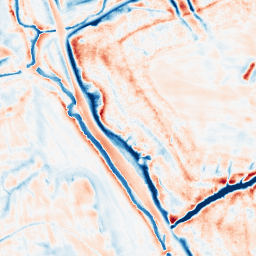
Category: edge_preserving
Decomposition family: bilateral
Decomposition parameters: d: 21
sigma_color: 150
sigma_space: 50
Upsampling method: quadratic
Upsampling parameters: scale: 8
Upsampling scale: 8